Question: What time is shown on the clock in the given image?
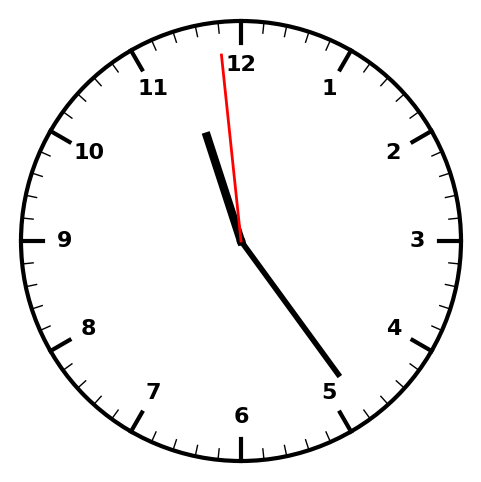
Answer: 11:23:59